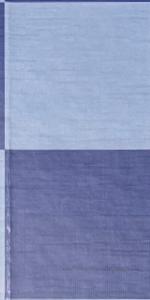
Label: Empty